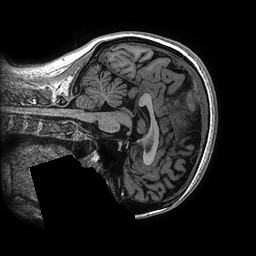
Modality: T1w
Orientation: sagittal
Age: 29
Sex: female
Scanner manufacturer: ge
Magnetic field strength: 3 T
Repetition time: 0.006952 s
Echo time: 0.00292 s